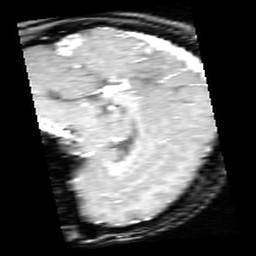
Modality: inplaneT1
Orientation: sagittal
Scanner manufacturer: ge
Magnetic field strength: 3 T
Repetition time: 0.2 s
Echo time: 0.0035 s